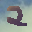
Label: 2